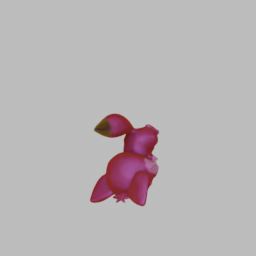
Label: animals